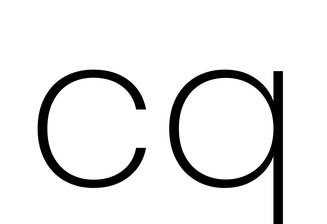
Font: Poppins-ExtraLight